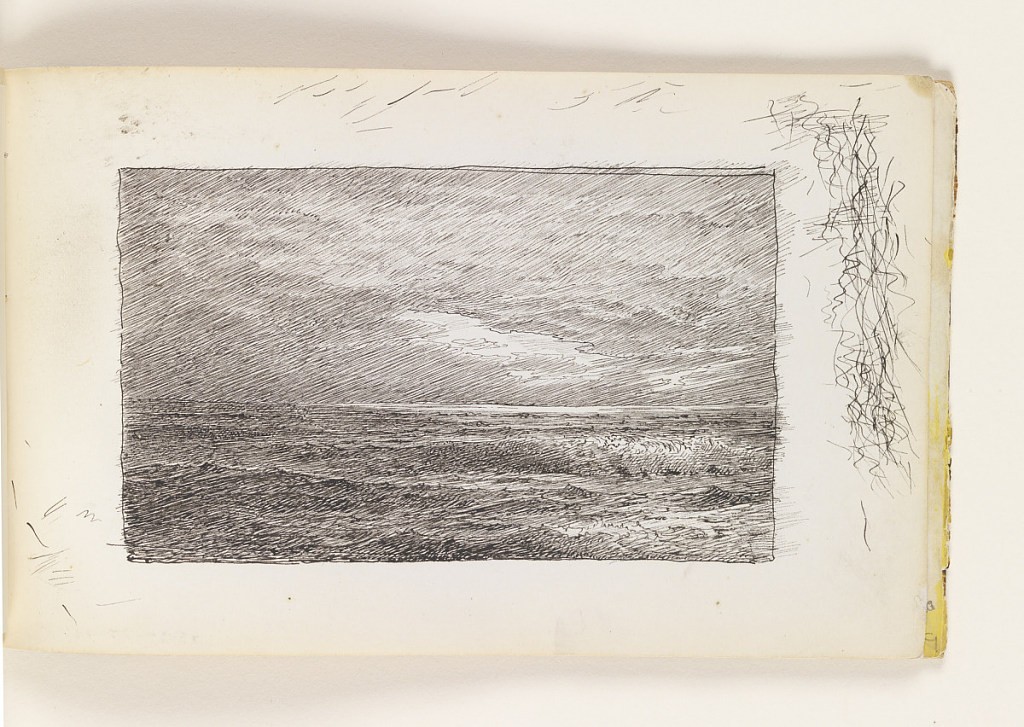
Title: Flat Ocean with Dark Clouds
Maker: William Trost Richards, American, 1833–1905
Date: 1890–1900
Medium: Pen and black ink on off-white wove paper
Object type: Sketchbook folio
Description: View of dark ocean with a few smaller waves breaking at right. Dark sky. Miscellaneous pen strokes in margins at right and above image, additional miscellaneous pen strokes in bottom left corner of sheet.